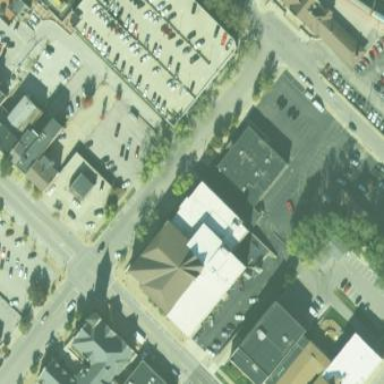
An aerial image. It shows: Building that serves as place of worship.